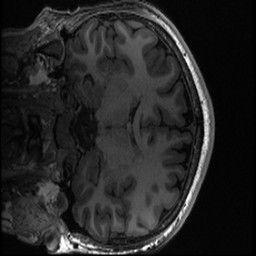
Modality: T1w
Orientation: coronal
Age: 18
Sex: male